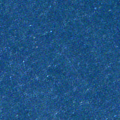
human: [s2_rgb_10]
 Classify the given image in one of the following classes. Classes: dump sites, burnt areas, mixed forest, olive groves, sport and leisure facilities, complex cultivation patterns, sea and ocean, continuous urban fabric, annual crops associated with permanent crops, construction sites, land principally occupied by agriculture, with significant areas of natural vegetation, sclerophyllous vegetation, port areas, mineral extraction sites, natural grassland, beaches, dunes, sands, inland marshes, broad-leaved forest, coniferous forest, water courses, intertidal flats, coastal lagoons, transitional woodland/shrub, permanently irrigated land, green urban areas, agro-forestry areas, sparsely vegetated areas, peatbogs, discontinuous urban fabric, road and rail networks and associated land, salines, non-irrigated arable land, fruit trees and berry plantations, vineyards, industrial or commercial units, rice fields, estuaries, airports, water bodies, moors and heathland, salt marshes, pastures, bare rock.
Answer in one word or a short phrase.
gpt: sea and ocean